Question: I two divs set within a parent div - a sidebar on the left & a content area to the right of that. I need to set the position of my content area (which has a fixed width) to always be 15px to the right of the sidebar (even as the browser window / sidebar stretches).
Setting the sidebar with position: absolute & a % width worked perfectly for the sidebar itself, but as the sidebar position is then absolute, the content doesn't recognise where the sidebar is & can't be positioned relative to it with CSS.
Here is an image of what I am trying to achieve:

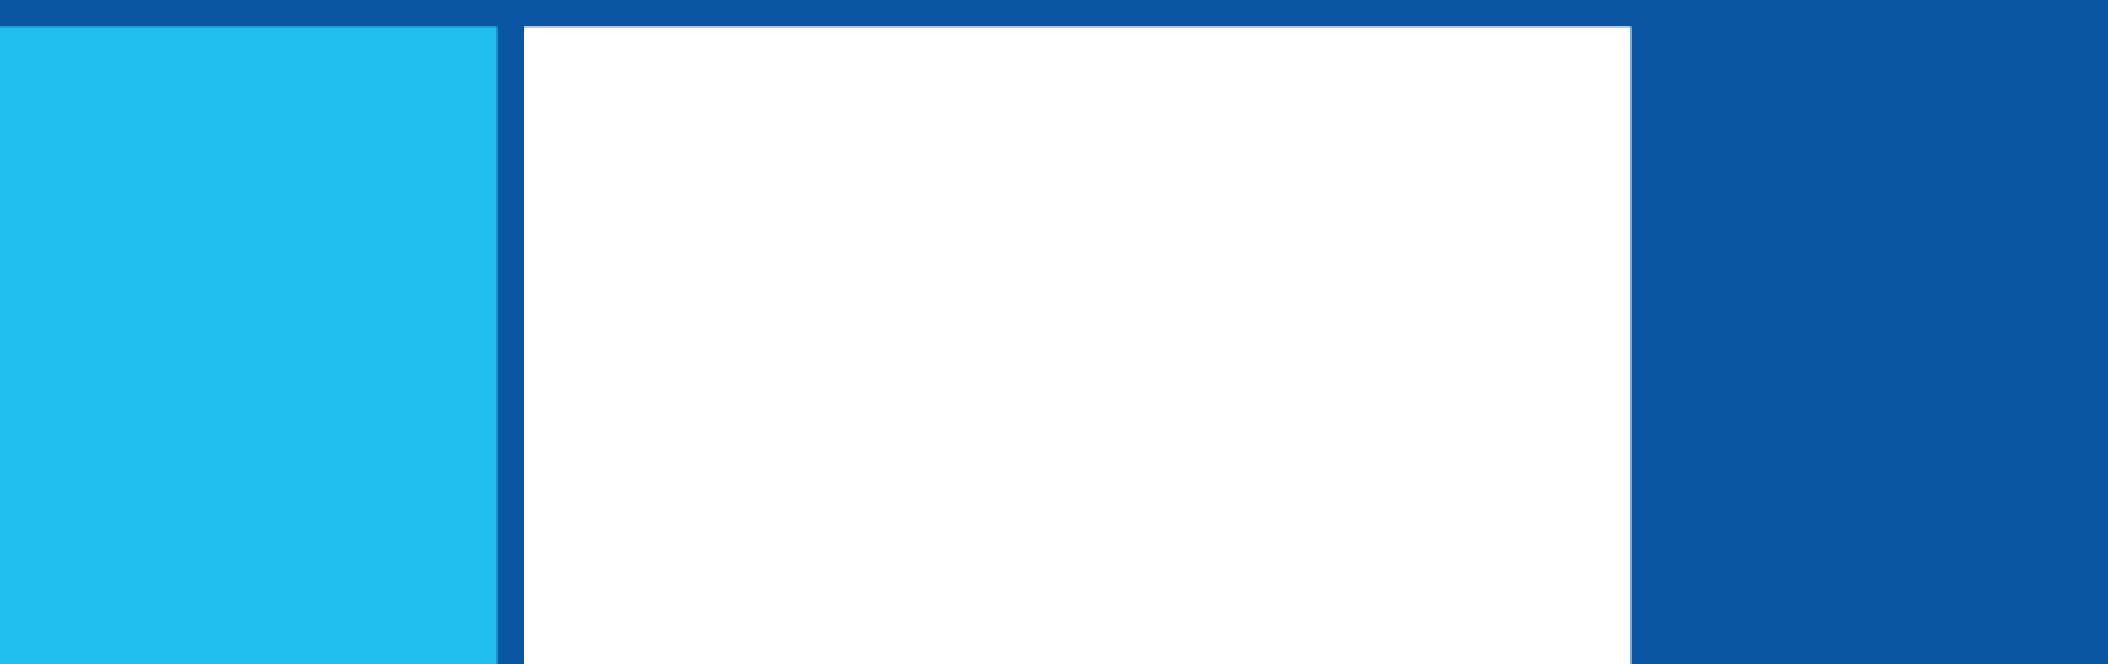
Answer: Why are you using position absolute for the side bar?
I would just do it like this
'''
<div class="container">
<div class="sidebar">
<p>This is your sidebar</p>
</div>
<div class="content">
<p>This is your content</p>
</div>
</div>
.container {width:100%; height: 1000px; background:blue;} /*didn't supply a width*/
.sidebar {width:25%; float:left; min-height:200px; background:lightblue; margin-right:15px;} /*you said sidebar has a % width*/
.content {width:250px; height:200px; background:red; float:left;} /*you said content had fixed width*/
'''
<URL>
Unless I'm not understanding your question?